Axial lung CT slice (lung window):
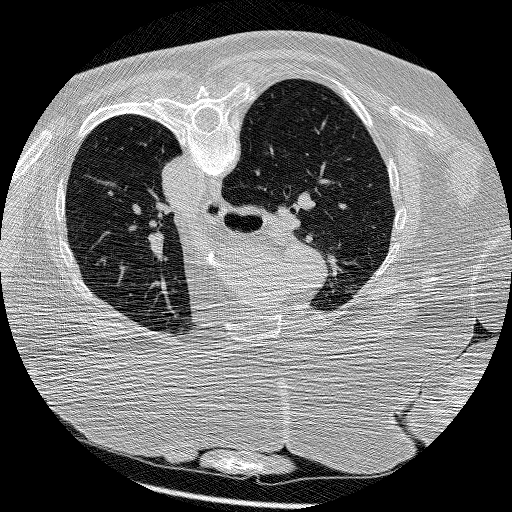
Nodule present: no